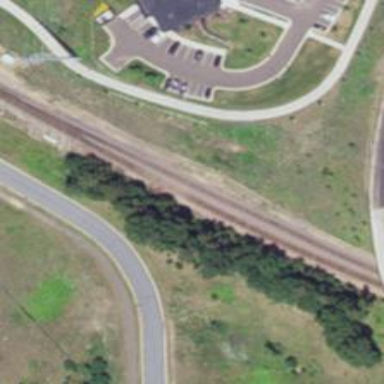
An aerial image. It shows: Railway signal.